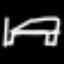
Label: bed